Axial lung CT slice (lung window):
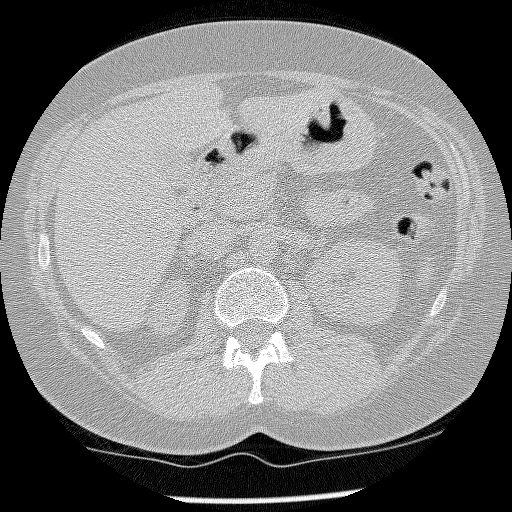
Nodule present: no